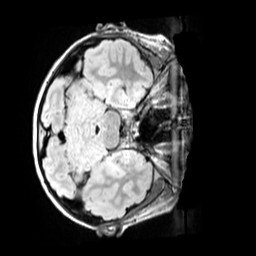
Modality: FLAIR
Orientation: axial
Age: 12
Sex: male
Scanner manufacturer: siemens
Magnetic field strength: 3 T
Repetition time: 5 s
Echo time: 0.388 s